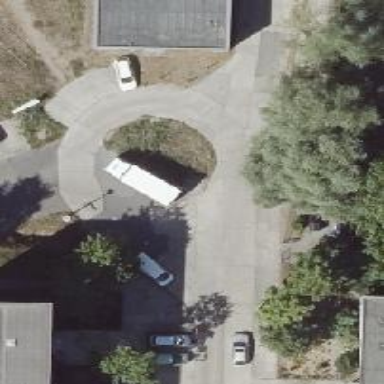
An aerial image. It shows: Residential road with concrete surface.